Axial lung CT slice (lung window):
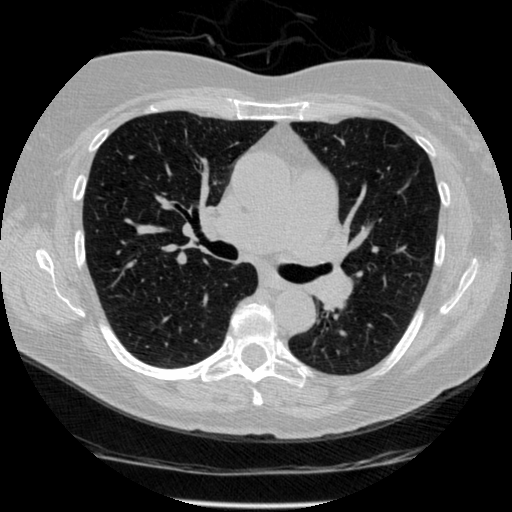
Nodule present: no